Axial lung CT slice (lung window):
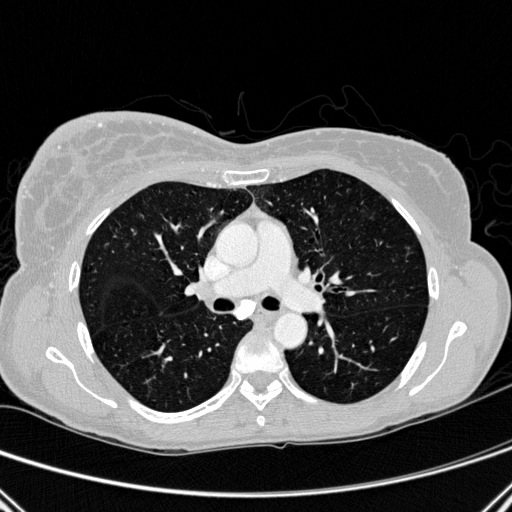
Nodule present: no